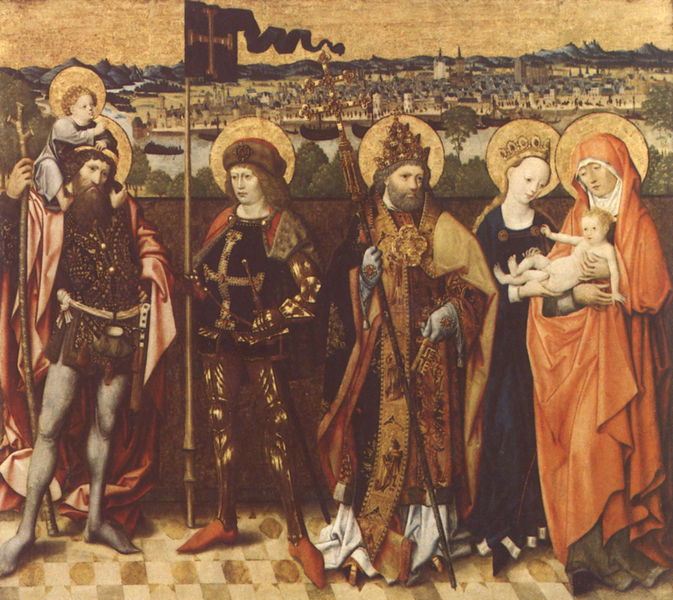
Titel: Verherrlichung Mariae
Künstler: Meister der Verherrlichung Mariae
Institution: Köln, Wallraf-Richartz-Museum
Schlagwörter: blau, gemälde, himmel, wasser, fluss, landschaft, stadt, gewand, gold, kind, mutter, krone, renaissance, schiffe, vedute, schuhe, stab, fahne, flagge, baby, könig, papst, stadtansicht, kreuz, nonne, ritter, heiligenschein, jesus, könige, heilige, maria, anna, standarte, stick, heilige familie, nude, halo, muttergottes, christopherus, flag, women, men, woman, river, child, children, naked, crown, town, ships, shoulder, piggyback